Question: I use the Navicat MySQL GUI and have noticed there are Length and Decimal settings for all columns:

I understand the how the length and decimals settings work for float and decimal data types, but do they matter for other column types such as int and datetime?
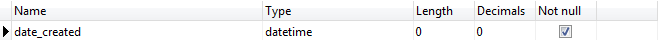
Answer: MySQL doesn't use the term "Decimals", so that must be a term decided upon in the GUI tool you're using when defining 'DECIMAL' or 'FLOAT' types. For authoritative information, consult the GUI tool's documentation on how these settings affect types they wouldn't normally seem to apply to.
<URL> on how it expects "Length" and "Decimals" to apply to integer and date types:
> se the Length edit box to define the length of the field and use Decimals edit box to define the number of digits after the decimal point (the scale) for Floating Point data type.
...so not really helpful.
MySQL has a few options for storage length of integer types (which limit the maximum size of the integer that the column can hold), but those limits are specified by the name of the data type rather than a numeric length specified in the column definition.
<URL> explains the numeric ranges possible for each named type.
MySQL also offers an option on the integer types in the form of a display length like 'INT(11)' which affects the value rather than the value <URL>. Your GUI editor appears to map its "Length" option to the integer zerofill attribute.
See also: <URL>
## How to find out, absent good documentation:
However, when working with a GUI client and not understanding what it is doing under the hood, the best advice I can offer would be to try out different settings and then examine the output of 'SHOW CREATE TABLE <tablename>' to see what DDL statement the GUI ultimately constructed and sent to the RDMBS.
<URL>